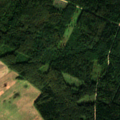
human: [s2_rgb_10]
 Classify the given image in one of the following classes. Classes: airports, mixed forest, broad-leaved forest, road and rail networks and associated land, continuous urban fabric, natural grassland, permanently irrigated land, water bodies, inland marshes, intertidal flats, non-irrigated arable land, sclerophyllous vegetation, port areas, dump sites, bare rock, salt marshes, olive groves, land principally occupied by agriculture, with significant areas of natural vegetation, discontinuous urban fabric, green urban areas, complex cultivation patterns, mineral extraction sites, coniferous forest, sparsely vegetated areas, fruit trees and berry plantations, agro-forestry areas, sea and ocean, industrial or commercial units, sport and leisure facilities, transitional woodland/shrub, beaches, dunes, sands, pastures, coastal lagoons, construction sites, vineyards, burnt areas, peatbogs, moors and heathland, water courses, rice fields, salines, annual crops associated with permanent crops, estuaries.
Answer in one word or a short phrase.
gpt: non-irrigated arable land, coniferous forest, mixed forest